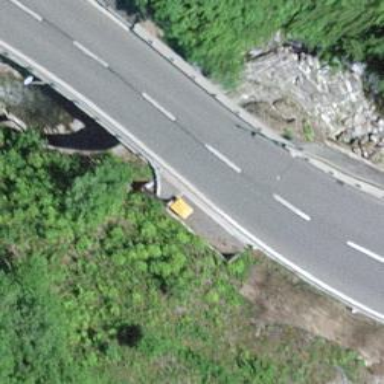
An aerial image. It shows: Primary highway bridge with asphalt surface.